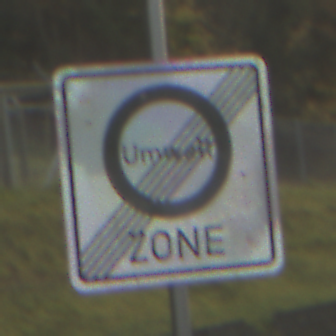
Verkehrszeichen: EndeUmweltzone
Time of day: SunriseSunset
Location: Outdoor (Nature)
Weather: PartlyCloudy
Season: NotSpecified
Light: Natural